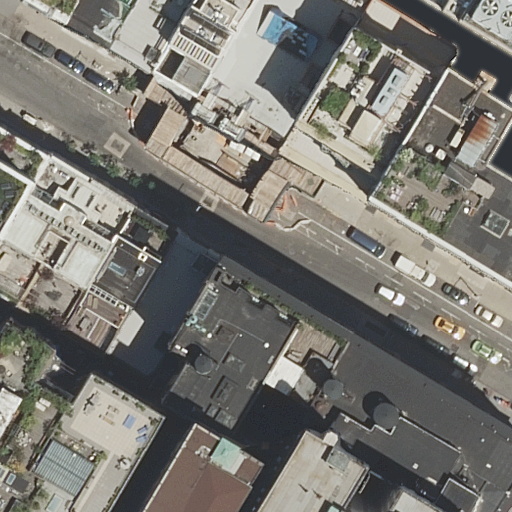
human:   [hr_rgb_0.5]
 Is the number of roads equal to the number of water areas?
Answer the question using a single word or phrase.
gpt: no

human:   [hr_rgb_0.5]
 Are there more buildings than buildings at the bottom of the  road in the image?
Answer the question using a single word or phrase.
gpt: yes

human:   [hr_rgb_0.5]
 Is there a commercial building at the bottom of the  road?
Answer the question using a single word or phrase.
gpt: no

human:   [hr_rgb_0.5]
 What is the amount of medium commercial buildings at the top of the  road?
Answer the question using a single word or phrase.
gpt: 0

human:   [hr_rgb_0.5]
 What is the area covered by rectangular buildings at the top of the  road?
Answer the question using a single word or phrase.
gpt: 1338m2

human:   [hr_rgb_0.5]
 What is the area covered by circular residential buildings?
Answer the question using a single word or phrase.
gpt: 0m2

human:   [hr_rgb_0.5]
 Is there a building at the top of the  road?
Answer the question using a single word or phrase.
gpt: yes

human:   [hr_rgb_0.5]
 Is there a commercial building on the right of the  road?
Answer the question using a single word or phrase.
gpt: no

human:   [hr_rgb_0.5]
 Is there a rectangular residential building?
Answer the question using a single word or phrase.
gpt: yes

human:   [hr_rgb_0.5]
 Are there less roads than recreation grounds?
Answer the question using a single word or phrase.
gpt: no

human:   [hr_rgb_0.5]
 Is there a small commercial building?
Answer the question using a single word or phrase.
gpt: no

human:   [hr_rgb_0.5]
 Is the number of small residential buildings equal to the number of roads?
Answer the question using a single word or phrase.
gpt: no

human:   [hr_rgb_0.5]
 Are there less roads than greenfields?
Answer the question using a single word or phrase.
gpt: no

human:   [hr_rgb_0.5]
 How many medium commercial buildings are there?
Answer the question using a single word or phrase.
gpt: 0

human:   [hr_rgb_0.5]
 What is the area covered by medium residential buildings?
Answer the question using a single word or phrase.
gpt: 2274m2

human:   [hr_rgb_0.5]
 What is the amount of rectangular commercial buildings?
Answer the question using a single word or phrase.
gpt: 0

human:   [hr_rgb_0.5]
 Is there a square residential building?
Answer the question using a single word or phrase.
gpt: no

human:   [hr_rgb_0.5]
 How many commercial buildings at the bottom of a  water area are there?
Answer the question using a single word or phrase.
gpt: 0

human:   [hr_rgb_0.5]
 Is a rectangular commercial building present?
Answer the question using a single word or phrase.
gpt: no

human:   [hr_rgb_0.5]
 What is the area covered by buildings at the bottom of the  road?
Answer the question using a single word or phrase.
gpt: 2705m2

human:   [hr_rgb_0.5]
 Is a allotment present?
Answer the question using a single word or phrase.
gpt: no

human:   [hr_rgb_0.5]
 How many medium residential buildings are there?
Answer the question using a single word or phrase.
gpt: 9

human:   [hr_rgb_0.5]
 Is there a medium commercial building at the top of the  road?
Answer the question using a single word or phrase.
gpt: no

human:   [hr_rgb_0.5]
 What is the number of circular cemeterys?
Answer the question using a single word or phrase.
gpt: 0

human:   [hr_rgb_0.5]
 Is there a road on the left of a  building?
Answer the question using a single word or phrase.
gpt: no

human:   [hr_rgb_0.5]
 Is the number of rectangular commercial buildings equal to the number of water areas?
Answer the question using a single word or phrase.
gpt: yes

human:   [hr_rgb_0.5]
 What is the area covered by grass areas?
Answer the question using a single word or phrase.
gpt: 0m2

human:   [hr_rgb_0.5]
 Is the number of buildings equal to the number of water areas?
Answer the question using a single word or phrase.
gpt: no

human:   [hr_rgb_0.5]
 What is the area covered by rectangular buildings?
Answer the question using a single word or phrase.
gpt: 2631m2

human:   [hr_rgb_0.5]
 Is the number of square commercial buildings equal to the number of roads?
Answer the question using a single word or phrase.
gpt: no

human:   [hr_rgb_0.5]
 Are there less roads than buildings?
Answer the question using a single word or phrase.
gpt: yes

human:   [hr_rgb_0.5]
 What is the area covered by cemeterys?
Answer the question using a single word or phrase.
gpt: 0m2

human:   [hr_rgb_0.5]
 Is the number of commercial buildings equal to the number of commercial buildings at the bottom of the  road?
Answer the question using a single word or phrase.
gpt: yes

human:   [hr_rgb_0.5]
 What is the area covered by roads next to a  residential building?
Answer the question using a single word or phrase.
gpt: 0m2

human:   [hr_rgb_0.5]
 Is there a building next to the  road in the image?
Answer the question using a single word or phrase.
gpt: yes

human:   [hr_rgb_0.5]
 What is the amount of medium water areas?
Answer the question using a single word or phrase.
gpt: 0